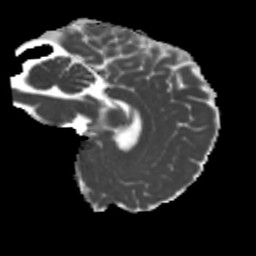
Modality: MD
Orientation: sagittal
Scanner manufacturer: siemens
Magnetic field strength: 3 T
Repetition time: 4 s
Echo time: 0.0594 s